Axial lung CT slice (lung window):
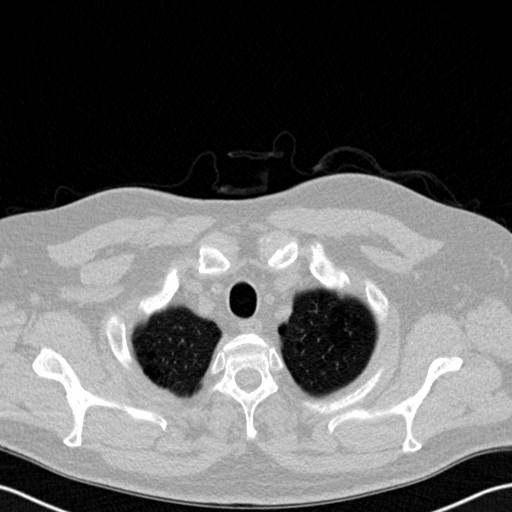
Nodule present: no